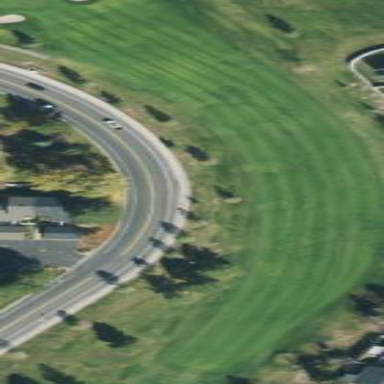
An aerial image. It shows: Grassy area designated as golf fairway.